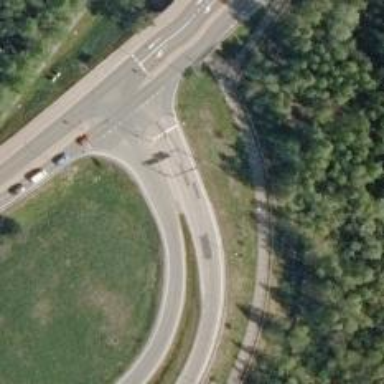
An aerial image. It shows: Trunk link road with asphalt surface.